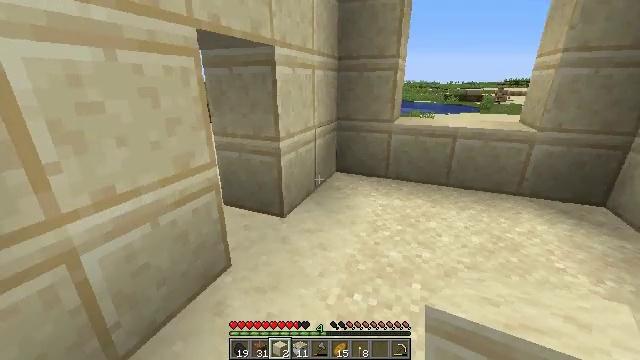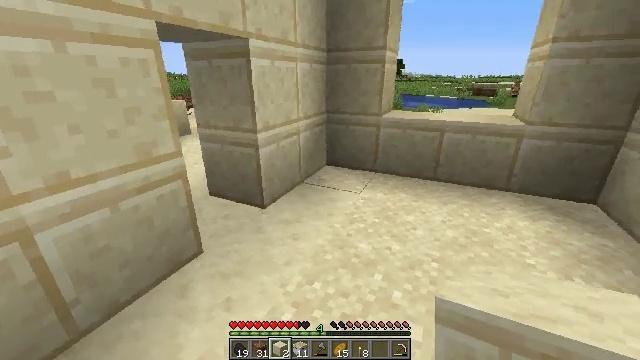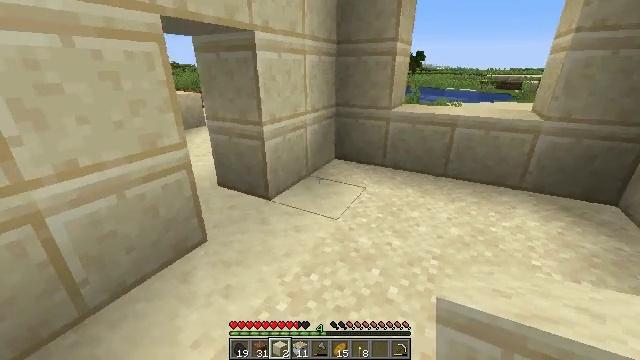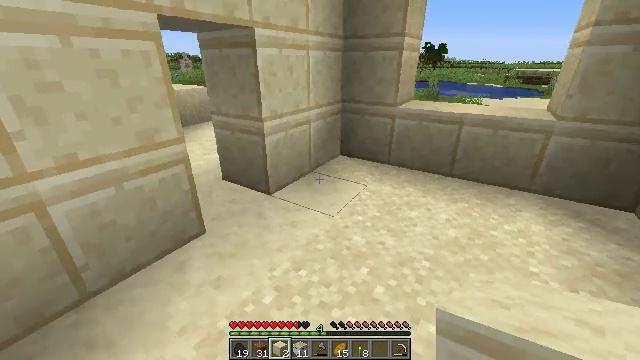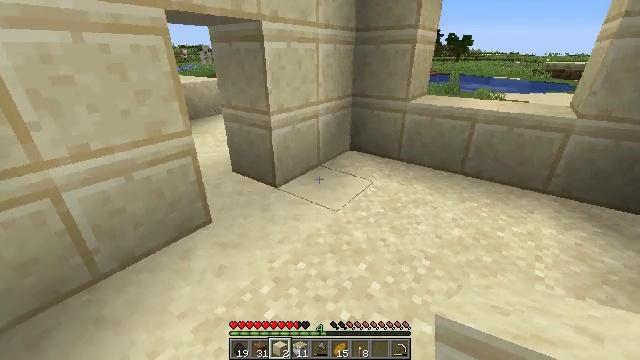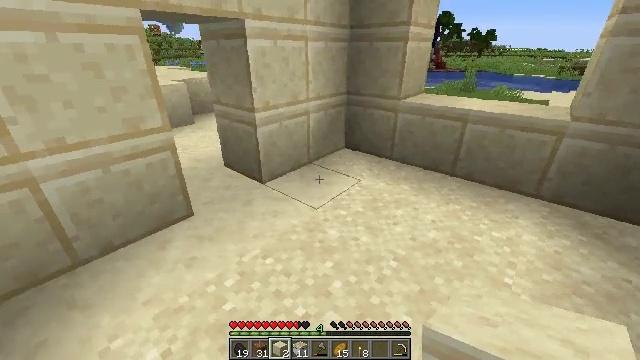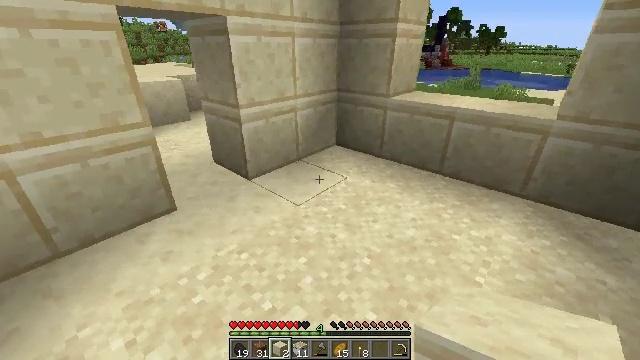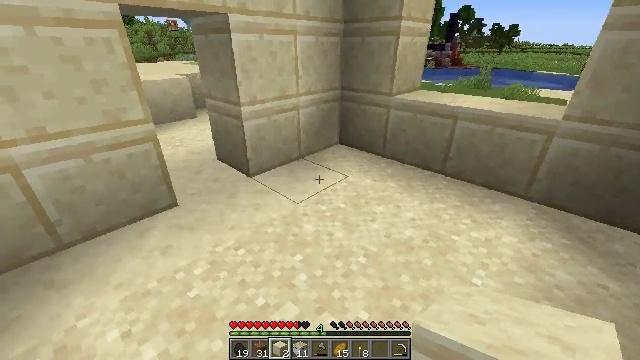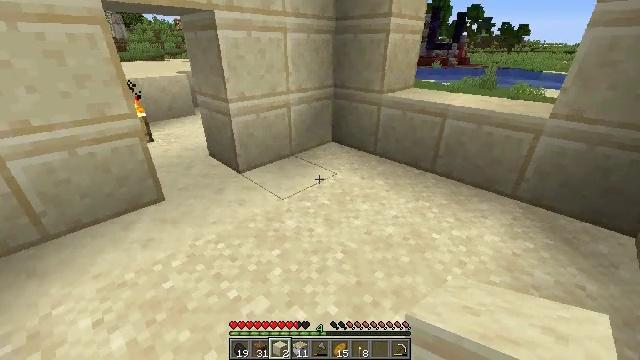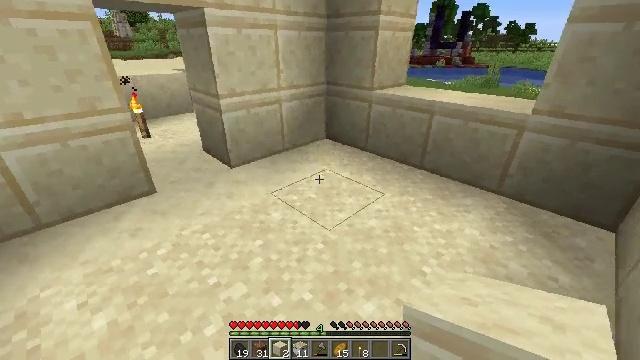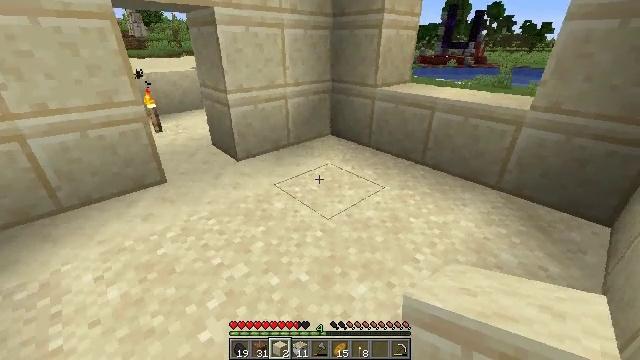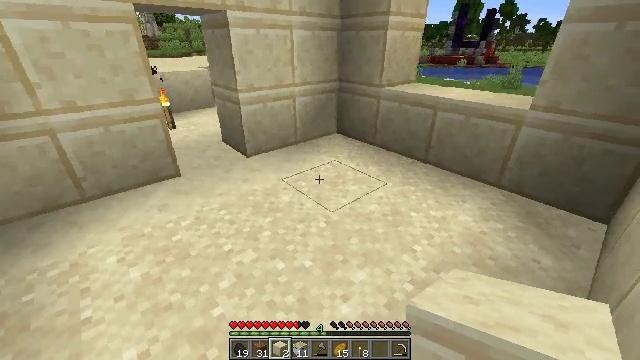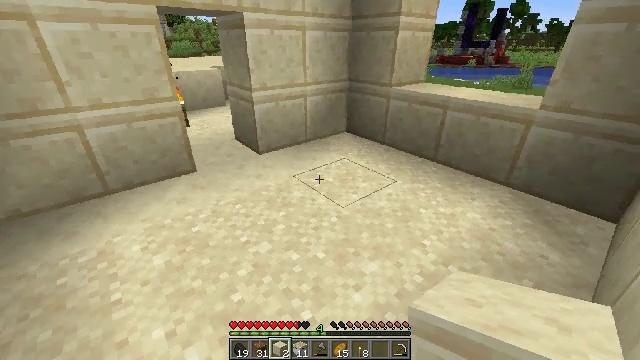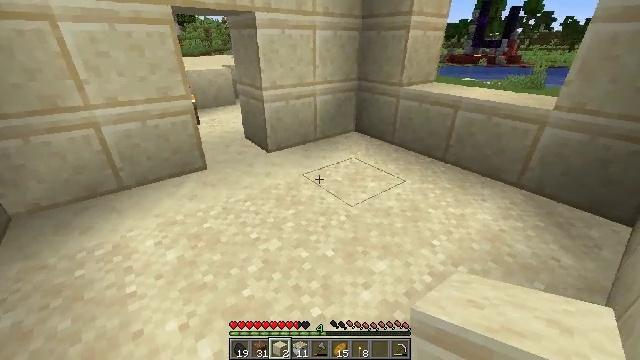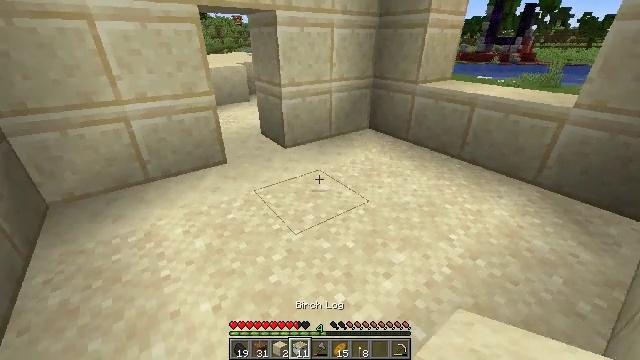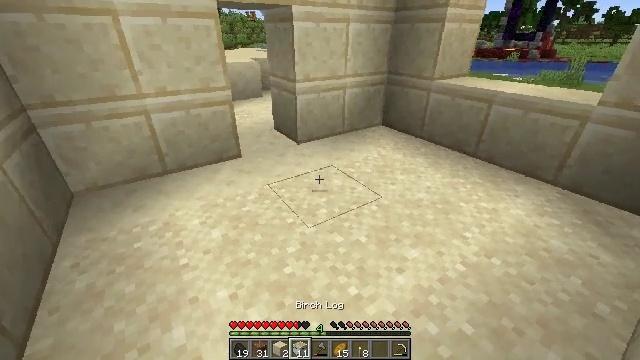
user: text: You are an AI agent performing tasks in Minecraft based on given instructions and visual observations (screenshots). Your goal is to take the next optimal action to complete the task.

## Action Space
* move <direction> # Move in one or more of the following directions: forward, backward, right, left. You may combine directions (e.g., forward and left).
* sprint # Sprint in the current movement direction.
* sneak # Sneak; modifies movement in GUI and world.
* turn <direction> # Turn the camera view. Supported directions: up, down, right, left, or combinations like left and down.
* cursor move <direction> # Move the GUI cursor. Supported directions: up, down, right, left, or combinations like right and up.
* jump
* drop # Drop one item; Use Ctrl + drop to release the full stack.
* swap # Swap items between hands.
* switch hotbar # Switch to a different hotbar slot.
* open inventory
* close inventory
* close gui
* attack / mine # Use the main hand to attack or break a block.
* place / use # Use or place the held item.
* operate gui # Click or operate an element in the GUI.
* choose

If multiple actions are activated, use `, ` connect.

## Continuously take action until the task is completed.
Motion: motion action
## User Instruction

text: Hold left click to mine smooth sandstone.
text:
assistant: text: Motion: move right, turn left and down
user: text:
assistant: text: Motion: move right, turn left and down
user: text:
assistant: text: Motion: move right, turn left and down
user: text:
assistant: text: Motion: move right, turn left and down
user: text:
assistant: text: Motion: move right, turn left
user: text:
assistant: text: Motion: move right, turn left
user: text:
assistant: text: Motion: move right, turn left
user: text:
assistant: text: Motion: move right, turn left
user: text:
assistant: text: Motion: move back
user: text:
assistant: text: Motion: move back, turn left
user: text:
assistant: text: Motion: move back, turn left
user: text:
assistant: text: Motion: move back, turn left
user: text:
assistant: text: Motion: move back, turn left
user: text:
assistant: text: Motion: turn left
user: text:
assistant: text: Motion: turn left
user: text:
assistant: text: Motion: turn left
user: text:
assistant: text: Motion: turn left
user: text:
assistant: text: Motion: no_op
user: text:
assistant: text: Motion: no_op
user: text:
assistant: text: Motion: move right
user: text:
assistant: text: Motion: move right
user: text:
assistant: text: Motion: move right, turn left
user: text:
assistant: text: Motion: move right
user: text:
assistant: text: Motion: move right
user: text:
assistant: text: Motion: no_op
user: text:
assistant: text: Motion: no_op
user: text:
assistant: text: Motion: no_op
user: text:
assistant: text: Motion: no_op
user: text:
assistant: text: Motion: no_op
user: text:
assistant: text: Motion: no_op